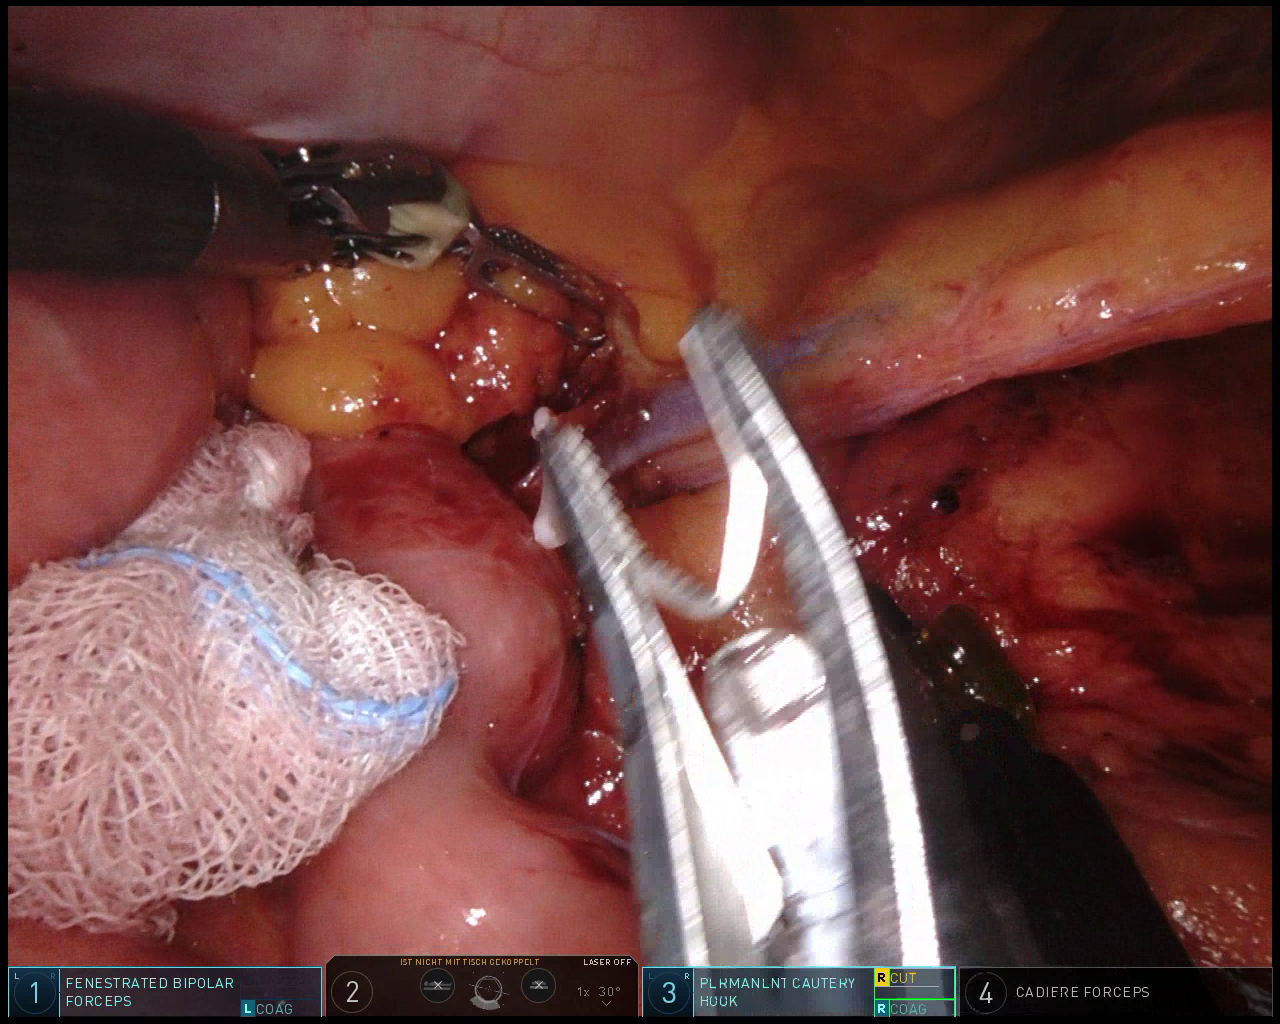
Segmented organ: intestinal_veins
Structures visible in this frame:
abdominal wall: no
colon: yes
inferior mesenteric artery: no
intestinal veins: yes
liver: no
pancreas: no
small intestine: yes
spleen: no
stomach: no
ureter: no
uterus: no
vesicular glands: no